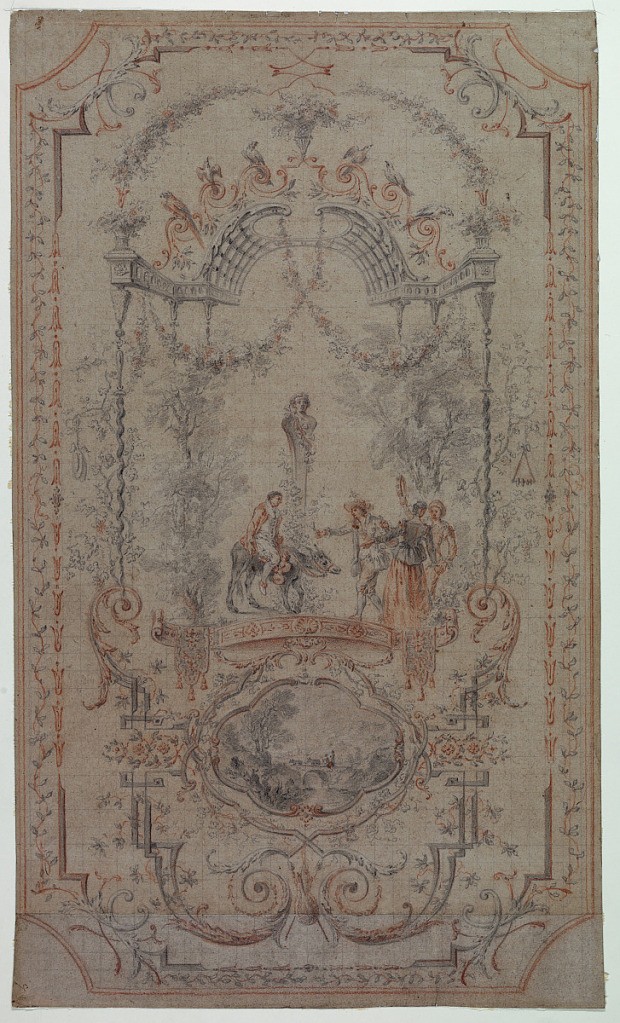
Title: Feste Bacchique
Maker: Antoine Watteau, French, 1684–1721
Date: before 1710
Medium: Graphite, red and black chalk on two sheets of grey-brown paper, joined
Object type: Drawing
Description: On a platform within an arabesque enframement is a scene from Don Quixote, showing Sancho Panza on a donkey approaching three figures, while in the background is a herm. Below, a landscape with a bridge within a cartouche. The frame is composed of trellis-work, garlands, and vegetal arabesques decorated with birds. Composition continued on second sheet of paper, pieced horizontally at the lower edge of the first.